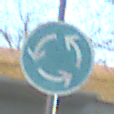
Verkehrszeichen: Kreisverkehr
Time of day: MorningAfternoon
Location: Outdoor (Suburban)
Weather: Clear
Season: NotSpecified
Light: Natural